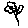
Label: flower